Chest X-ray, AP view. Patient: 55 years old, sex F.
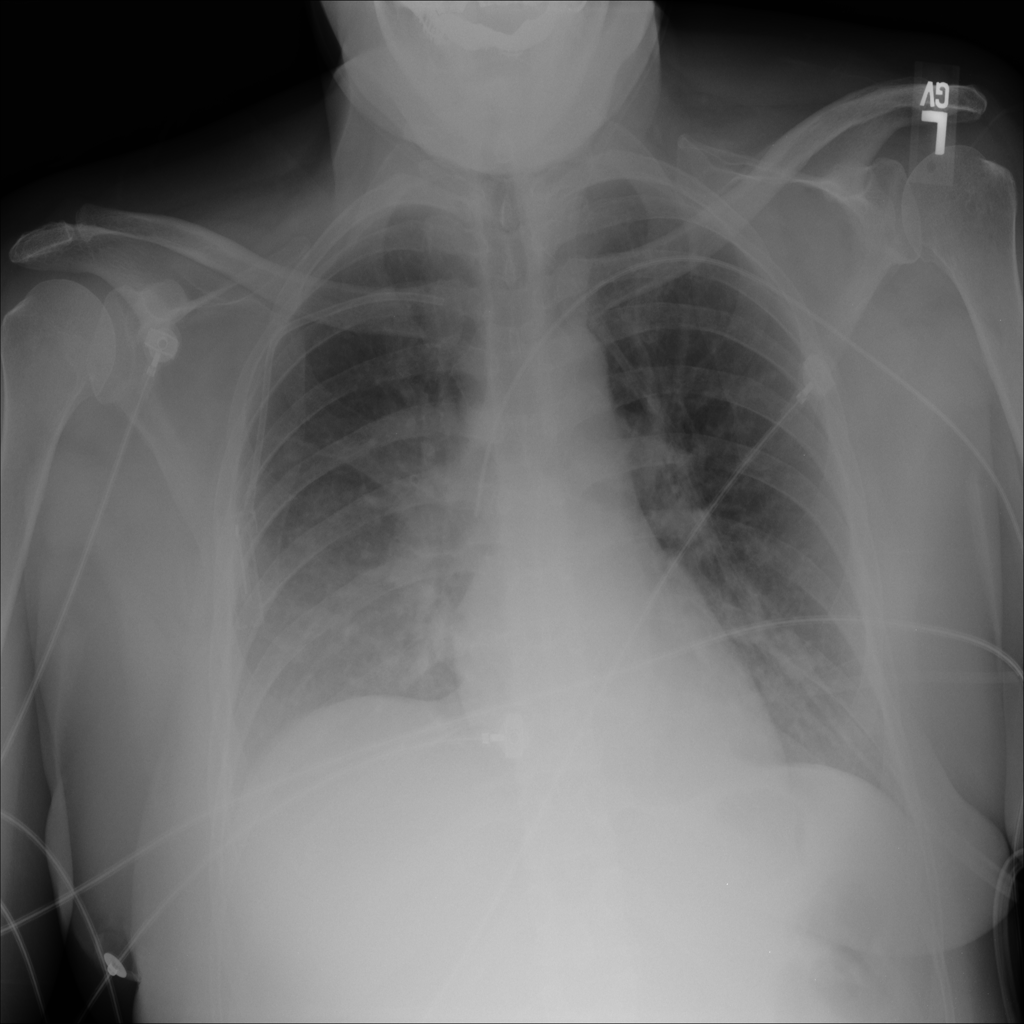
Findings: Edema, Effusion, Infiltration